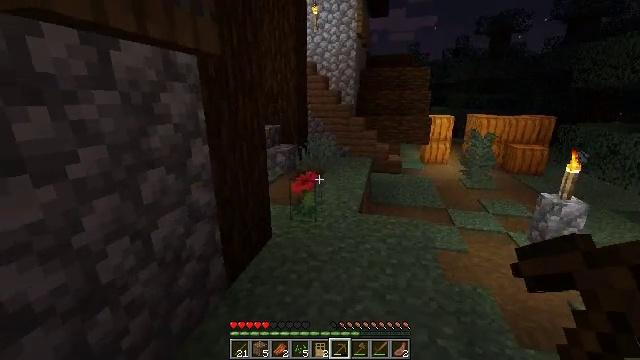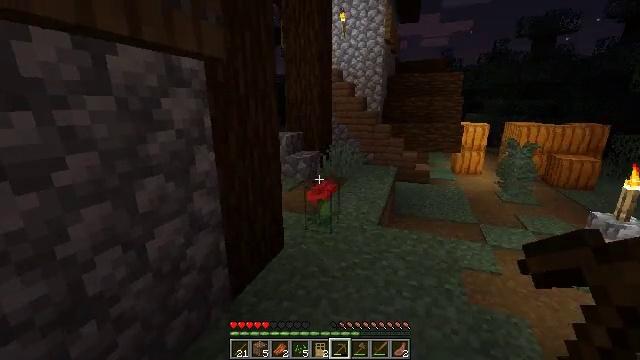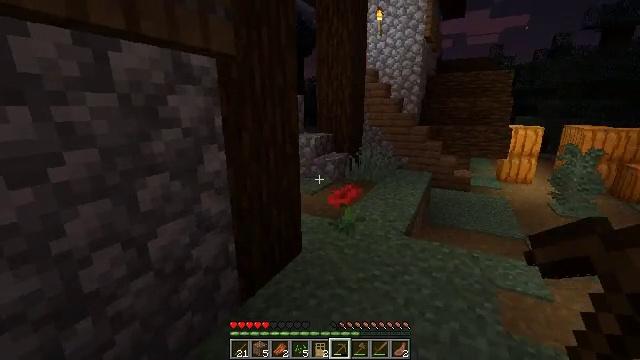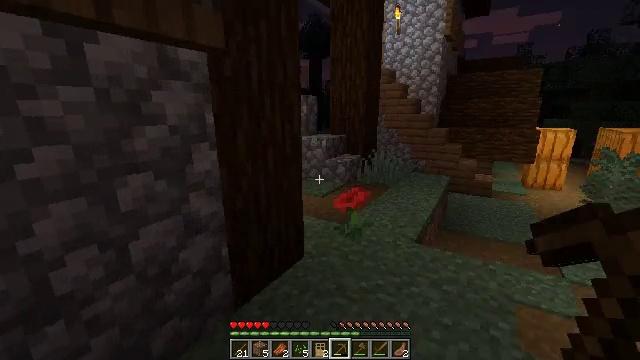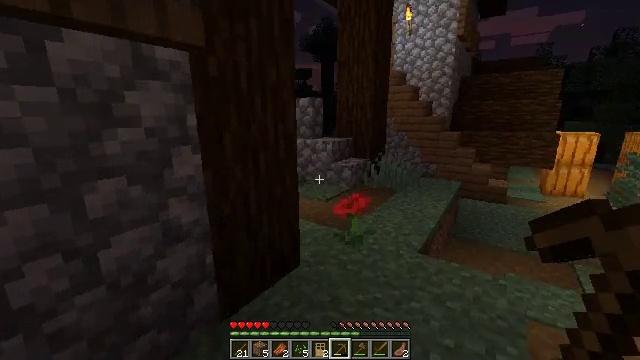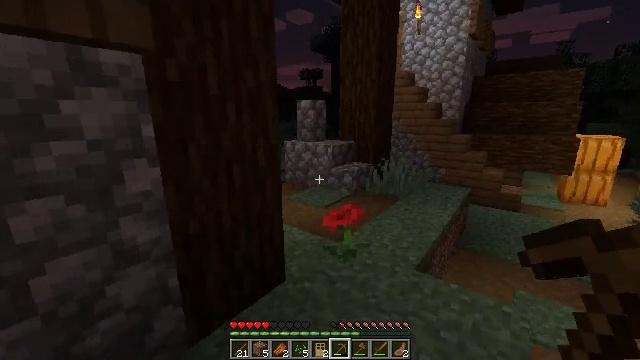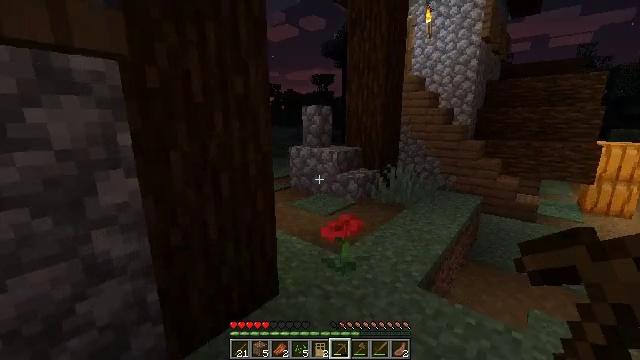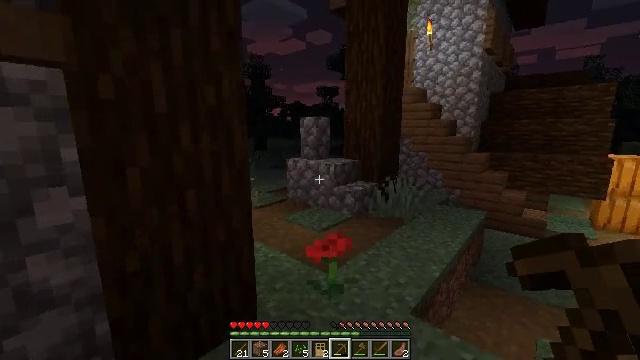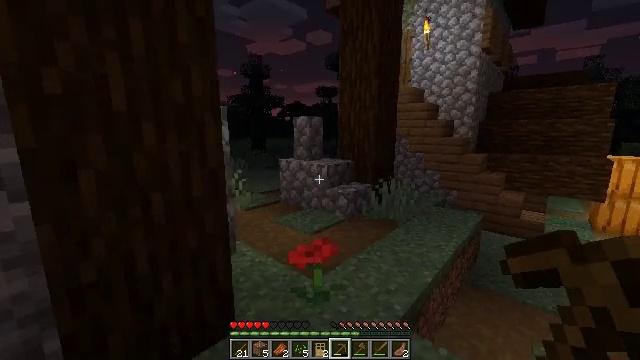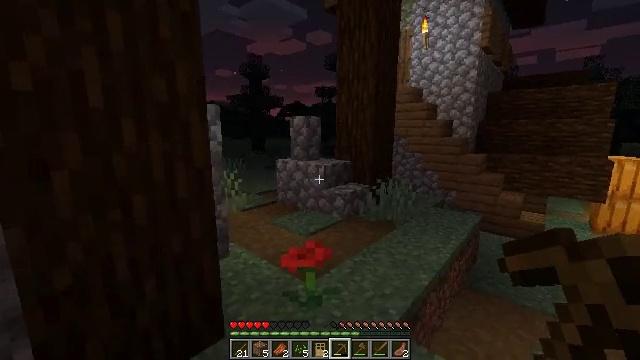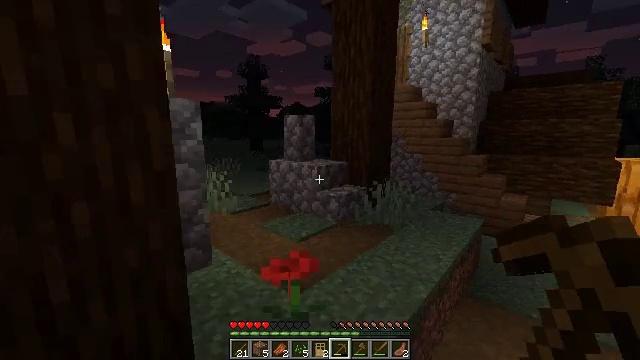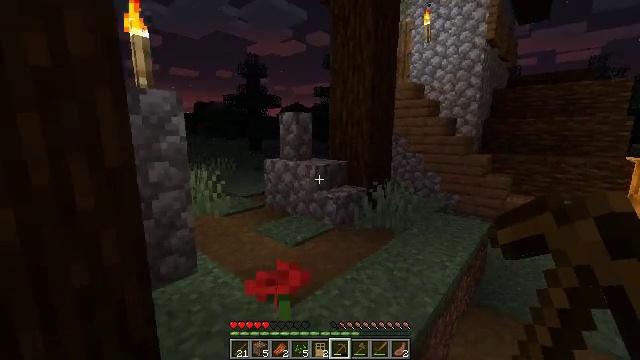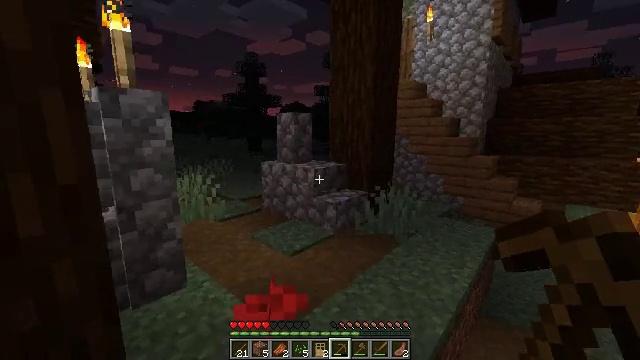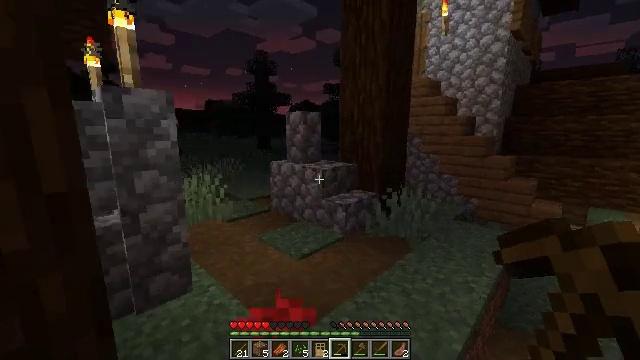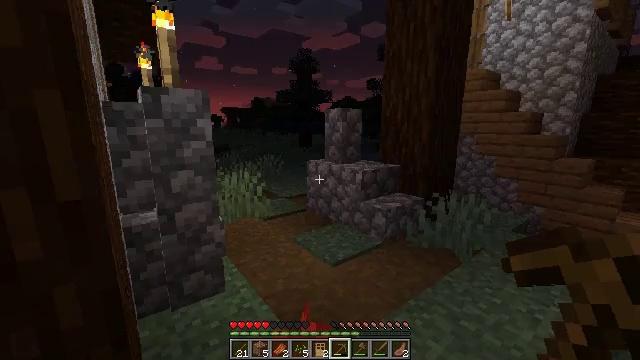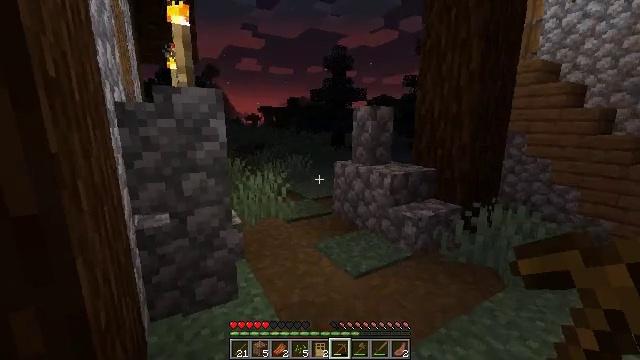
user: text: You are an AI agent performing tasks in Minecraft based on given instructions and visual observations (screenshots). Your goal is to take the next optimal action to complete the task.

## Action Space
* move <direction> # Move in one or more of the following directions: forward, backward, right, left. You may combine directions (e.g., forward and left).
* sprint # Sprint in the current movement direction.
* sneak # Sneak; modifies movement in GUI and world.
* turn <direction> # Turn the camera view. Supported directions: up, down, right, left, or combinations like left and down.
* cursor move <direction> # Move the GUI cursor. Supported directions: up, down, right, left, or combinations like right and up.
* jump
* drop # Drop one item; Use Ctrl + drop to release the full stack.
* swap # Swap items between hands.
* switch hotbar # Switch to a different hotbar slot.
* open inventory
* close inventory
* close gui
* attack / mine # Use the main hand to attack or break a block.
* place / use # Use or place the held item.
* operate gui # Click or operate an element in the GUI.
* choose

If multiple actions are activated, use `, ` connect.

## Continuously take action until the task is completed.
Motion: motion action
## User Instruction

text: Retrieve the torch.
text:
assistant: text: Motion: move forward and move right, turn left and up
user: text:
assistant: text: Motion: move forward and move right, turn left
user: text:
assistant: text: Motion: move forward and move right, turn left
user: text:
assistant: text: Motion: move forward and move right, turn left
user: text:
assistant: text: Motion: move forward and move right, turn left
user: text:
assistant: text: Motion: move forward and move right, turn left and up
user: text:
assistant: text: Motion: move forward and move right, turn left and up
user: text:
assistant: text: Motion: move forward and move right
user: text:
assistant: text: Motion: move forward
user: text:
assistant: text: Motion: move forward
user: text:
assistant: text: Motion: move forward
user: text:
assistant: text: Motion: move forward
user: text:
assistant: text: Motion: move forward, turn left
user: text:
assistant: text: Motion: move forward and move right, turn left
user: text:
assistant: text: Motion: move forward and move right, turn left
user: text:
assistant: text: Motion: move forward and move right, turn left
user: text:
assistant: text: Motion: move forward and move right, turn left
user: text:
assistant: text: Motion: move forward and move right, turn left
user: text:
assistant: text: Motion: move right, turn left
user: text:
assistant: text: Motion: move right, turn left and up
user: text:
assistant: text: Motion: move right, turn left and up
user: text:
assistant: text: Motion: turn left and up
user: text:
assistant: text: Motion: turn left and up
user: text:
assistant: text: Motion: move forward, turn left
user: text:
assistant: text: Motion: move forward, turn left
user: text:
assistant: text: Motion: move forward
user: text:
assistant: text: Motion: move forward, turn left and up
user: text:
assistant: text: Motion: move forward, turn left and up
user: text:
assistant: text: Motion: turn left and up
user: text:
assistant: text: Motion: no_op